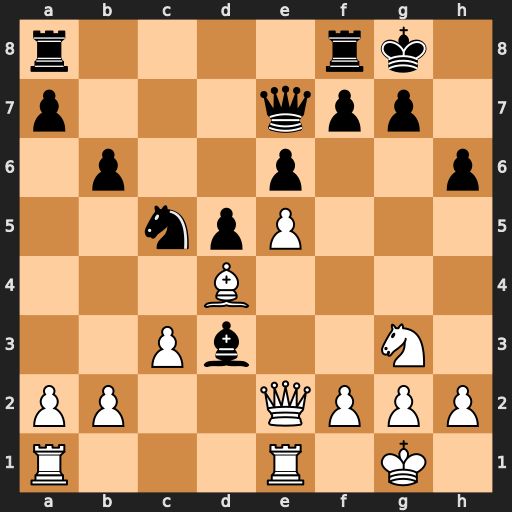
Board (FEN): r4rk1/p3qpp1/1p2p2p/2npP3/3B4/2Pb2N1/PP2QPPP/R3R1K1
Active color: w
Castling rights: -
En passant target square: -
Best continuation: Bxc5 bxc5 Qxd3